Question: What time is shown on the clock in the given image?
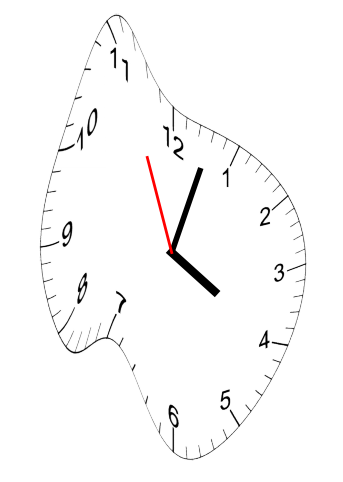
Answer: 04:02:56